Question: I know how to explode when im selecting only 1 column, but im selecting multiple column and 1 of them is i need to explode.
here is my php code:
'''
$id="<PHONE>";
$json_output = array();
$dbc = mysqli_connect($mysql_servername, $mysql_username, $mysql_password, $mysql_dbname) or die('Error connecting to MySql server');
$sql = "SELECT course_id, sections_id, rooms_id, sections_id, start_time, end_time, day from schedule_tbl where professor_id='$id' GROUP BY course_id, sections_id";
$result = mysqli_query($dbc, $sql);
while($row=mysqli_fetch_assoc($result)) {
$json_output[]=$row;
}
echo json_encode($json_output);
'''
I want to explode the "day" column and represent the data exploded as:1-sunday, 2-monday, 3-tuesday and so on then echo it.
In my database it displays like this:

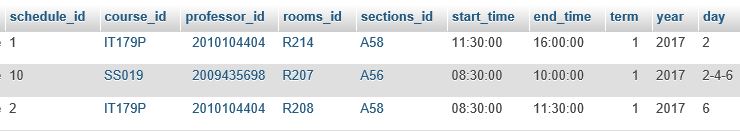
Answer: Let the day names' array be:
'''
$weekdays = ['Sunday', 'Monday', 'Tuesday', 'Wednesday', 'Thursday', 'Friday', 'Saturday']; // 0-6
'''
Now do this (NOTE: This can be modified to use Strings rather than arrays or whatever you may need, but it's one possible way):
'''
$id="<PHONE>";
$json_output = [];
$dbc = mysqli_connect($mysql_servername, $mysql_username, $mysql_password, $mysql_dbname) or die('Error connecting to MySql server');
$sql = "SELECT course_id, sections_id, rooms_id, sections_id, start_time, end_time, day from schedule_tbl where professor_id='$id' GROUP BY course_id, sections_id";
$result = mysqli_query($dbc, $sql);
while($row = mysqli_fetch_assoc($result)){
$days = explode('-', $row['day']);
$text = [];
foreach($days as $day){ // day will be 1-7, so we will subtract 1
$day = intval($day); // for the $weekdays index, primarily
$text[] = $day.'-'.$weekdays[$day-1];
}
// $text will be something like this: [0 => '2-Monday', 1 => '4-Wednesday', 2 => '6-Friday']
$json_output[] = $text; // $json_output will group like [0 => $text, 1 => $text, ...], $text being whatever happened on each loop (different every time).
}
echo json_encode($json_output);
'''
## EDIT
To include all other selections into your '$json_output', you need to do just as I did with '$text'. Something like this:
'''
$json_output[] = $row['course_id'];
$json_output[] = $row['sections_id'];
$json_output[] = $row['rooms_id'];
$json_output[] = $row['start_time'];
$json_output[] = $row['end_time'];
$json_output[] = $text;
'''
About the days outputting in a weird way... what values have you used? The same as in your database picture? I just used an example...
## EDIT 2
If you want to keep all other values with the same index, then add '$v = 0' the while loop, then do '$v++;' , and finally do '$json_output[$v]' on every assignment.
## EDIT 3
To remove the brackets from the final JSON String, let the values be Strings rather than arrays containing Strings. Like this:
> , this will require some .
'''
$text = '';
foreach($days as $day){ // day will be 1-7, so we will subtract 1
$day = intval($day); // for the $weekdays index, primarily
$text .= $day.'-'.$weekdays[$day-1];
}
'''